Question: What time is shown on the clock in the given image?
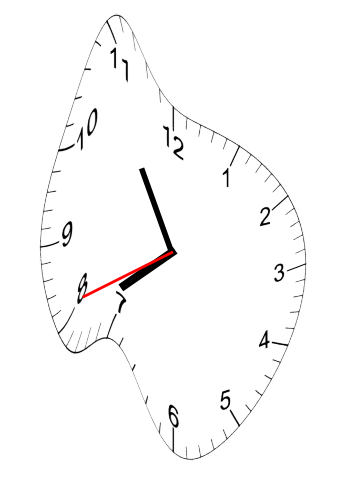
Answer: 07:54:41